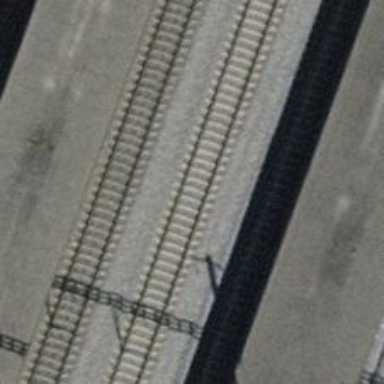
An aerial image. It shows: Public transport stop position along the railway.